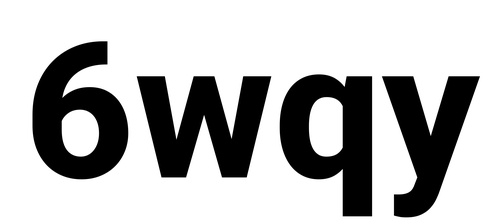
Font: Roboto_ExtraBold